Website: bh-photo
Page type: customer-info-address
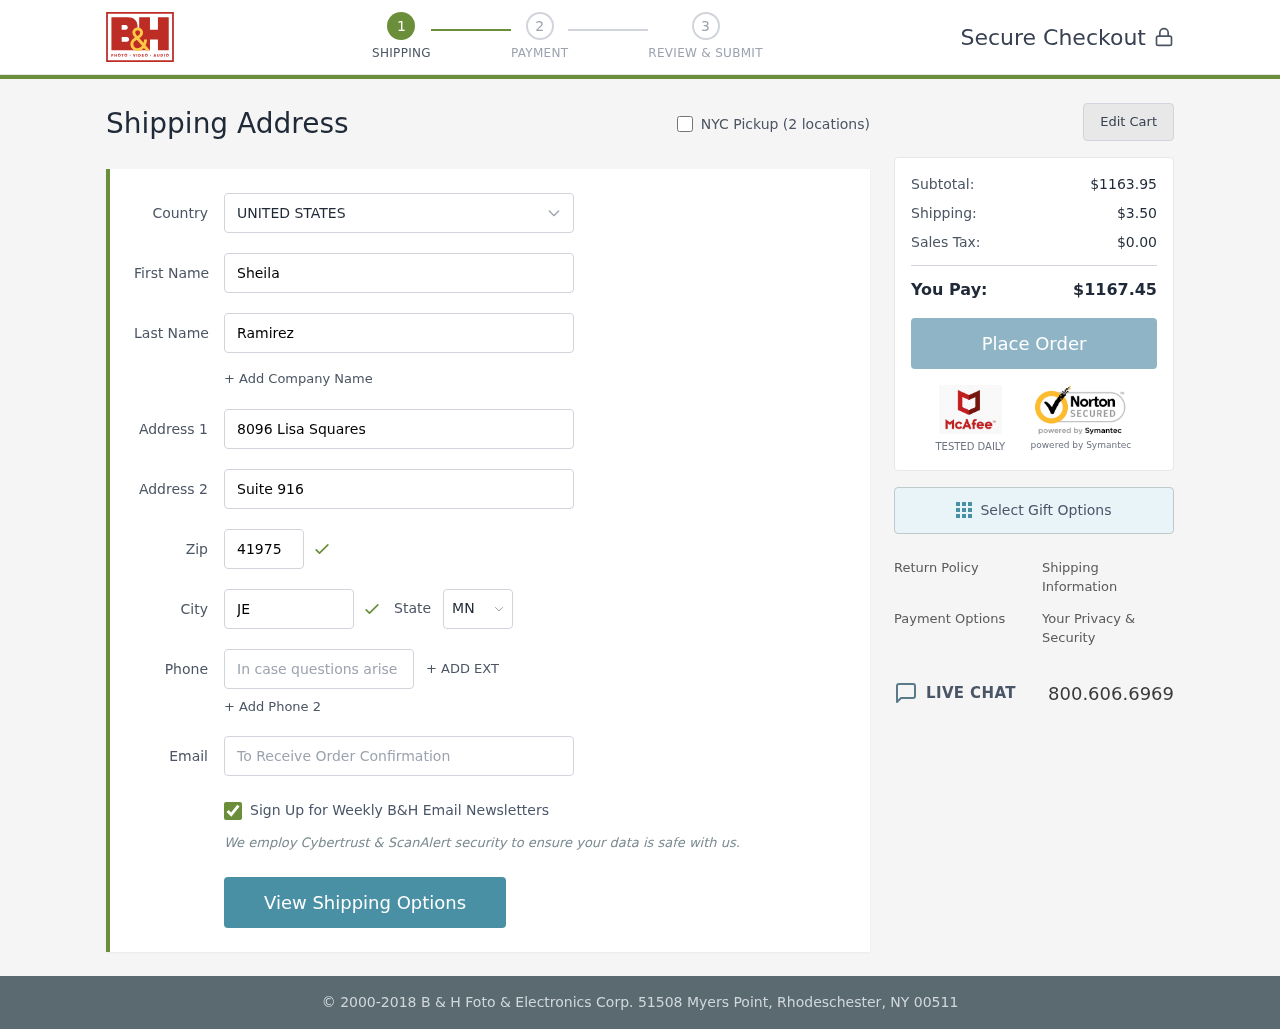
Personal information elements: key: PII_CITY
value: Jeannefurt
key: PII_COUNTRY
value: United States
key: PII_EMAIL
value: sramirez@yahoo.com
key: PII_FIRSTNAME
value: Sheila
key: PII_LASTNAME
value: Ramirez
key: PII_PHONE
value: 7408207799
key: PII_POSTCODE
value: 41975
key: PII_STATE_ABBR
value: MN
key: PII_STREET
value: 8096 Lisa Squares
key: PII_STREET2
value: Suite 916
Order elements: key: ORDER_SUBTOTAL
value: $1163.95
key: ORDER_SHIPPING_COST
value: $3.50
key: ORDER_TAX
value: $0.00
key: ORDER_TOTAL
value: $1167.45